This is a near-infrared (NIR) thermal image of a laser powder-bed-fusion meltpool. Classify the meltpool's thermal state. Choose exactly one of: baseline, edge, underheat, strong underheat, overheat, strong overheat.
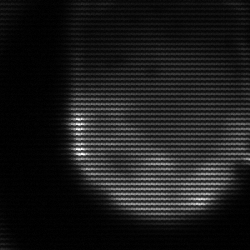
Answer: edge